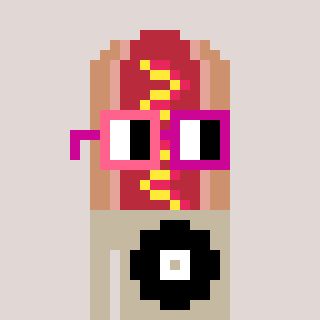
a pixel art character with square pink and red glasses, a hotdog-shaped head and a bege-colored body on a warm background